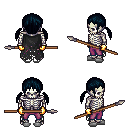
a pixel art fantasy rpg character, male body template, skeleton, black tattered cape, magenta pants, raven twin-tailed hairstyle, gold gloves, white slippers, spear, four views (front, back, left, right), 2x2 character sprite sheet, small pixel art, hard edges, no anti-aliasing